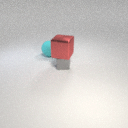
large red metal cube above small gray metal cube